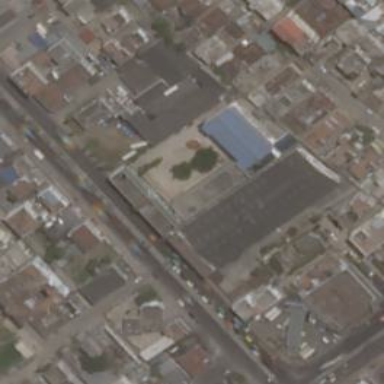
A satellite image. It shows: Commercial building.